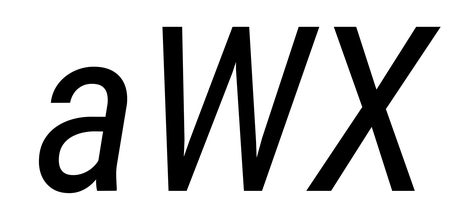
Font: Roboto-Italic_Condensed_Italic